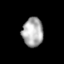
Tissue: skin
Cell type: Epithelial cells
Senescence score: 0.9326
Nuclear area (px): 592
Mean DAPI intensity: 172.081